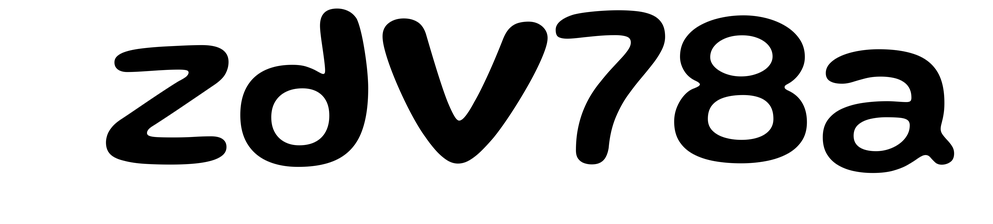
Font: Gluten_Medium